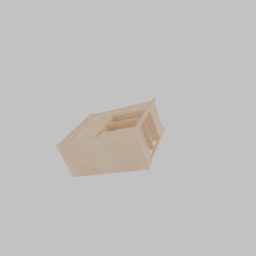
Label: furniture